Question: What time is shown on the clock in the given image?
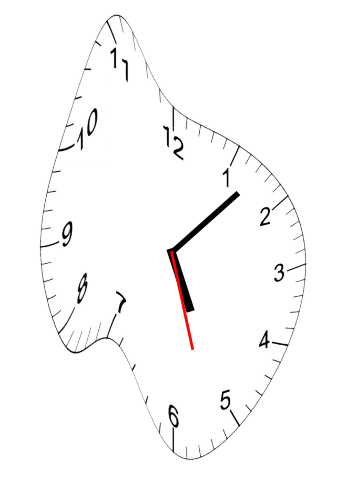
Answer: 05:07:27